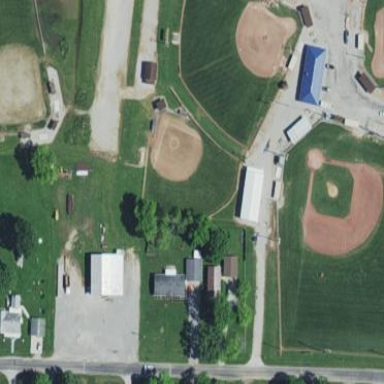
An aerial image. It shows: Softball pitch for leisure sports.